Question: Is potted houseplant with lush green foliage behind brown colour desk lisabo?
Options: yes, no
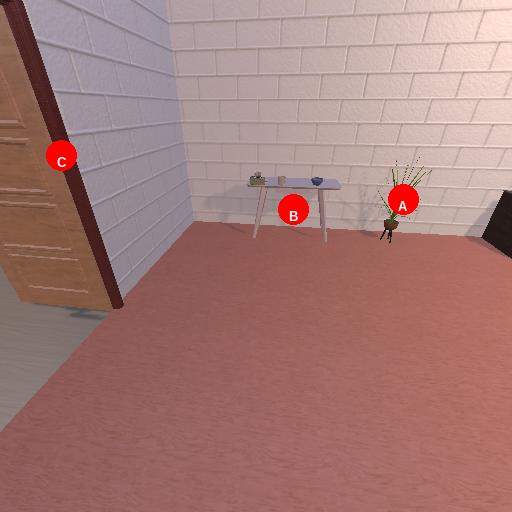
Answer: yes